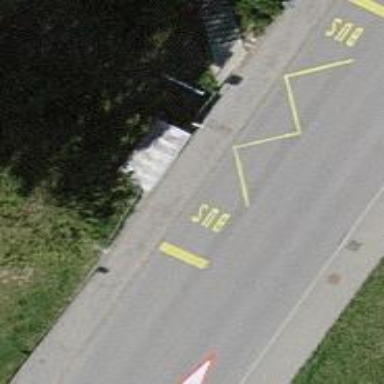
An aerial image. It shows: Public transport stop position.